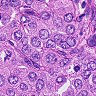
Metastatic tissue present: yes